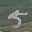
Label: 5